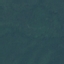
Land use / land cover class: Forest